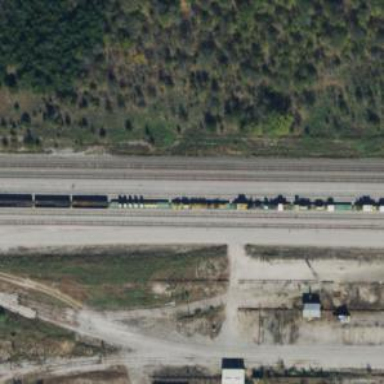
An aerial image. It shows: Railway siding with rails.